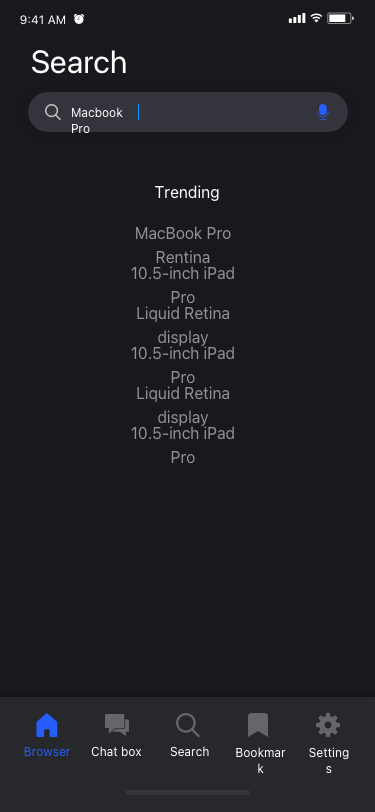
Text in this UI design:
Search
Macbook Pro
Trending
MacBook Pro Rentina
Liquid Retina display
Liquid Retina display
10.5-inch iPad Pro
10.5-inch iPad Pro
10.5-inch iPad Pro
Browser
Chat box
Search
Bookmark
Settings
9:41 AM